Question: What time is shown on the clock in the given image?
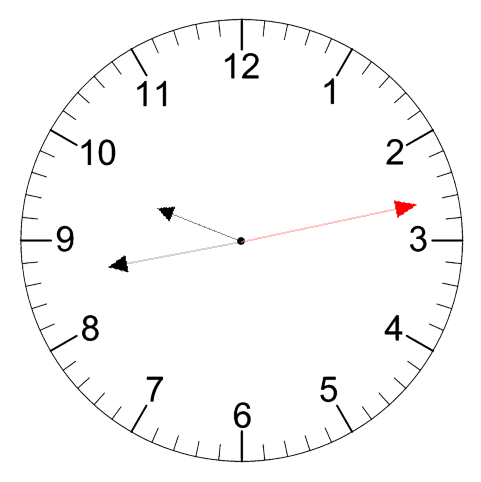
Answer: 09:43:13